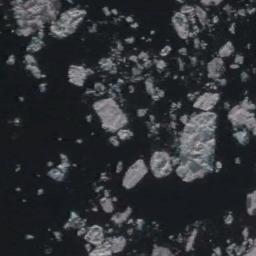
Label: sea_ice